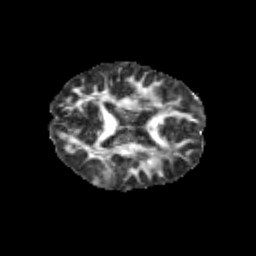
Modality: FA
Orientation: axial
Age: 9
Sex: female
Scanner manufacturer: siemens
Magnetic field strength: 3 T
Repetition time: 3.8 s
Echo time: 0.07 s